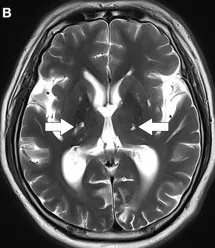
Axial section of T2 brain MRI. (B) Multiple lacunar infarctions in the bilateral basal ganglia (indicated by arrows).
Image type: radiology (mri)